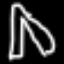
Label: pants